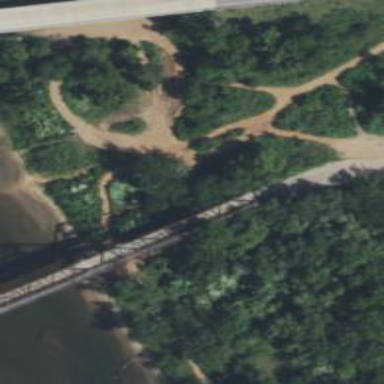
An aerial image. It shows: Footway road passing over abandoned railway bridge. The bridge has historical significance.